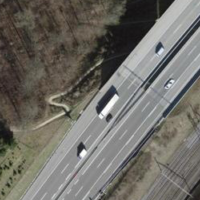
EUNIS habitat code: 57
Species observed at this site:
Tussilago farfara